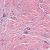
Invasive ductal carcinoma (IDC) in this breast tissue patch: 0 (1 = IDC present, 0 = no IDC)